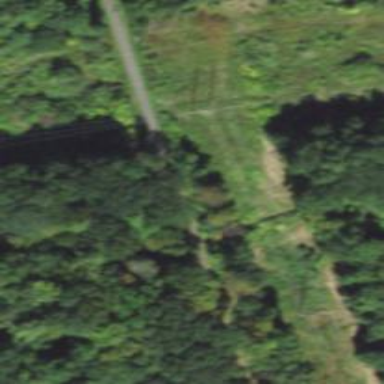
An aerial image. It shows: Asphalt path on bridge over abandoned railway.